Question: Is it possible to clip an image generated by 'imshow()' to the area under a line/multiple lines? I think <URL> may have the solution, but I'm not sure how to apply it here.
I just want the coloring (from 'imshow()') under the lines in this plot:

Here is my plotting code:
'''
from __future__ import division
from matplotlib.pyplot import *
from numpy import *
# wavelength array
lambd = logspace(-3.8, -7.2, 1000)
# temperatures
T_earth = 300
T_sun = 6000
# planck's law constants
h = 6.626069e-34
c = 2.997925e8
k = 1.380648e-23
# compute power using planck's law
power_earth = 2*h*c**2/lambd**5 * 1/(exp(h*c/(lambd*k*T_earth)) - 1)
power_sun = 2*h*c**2/lambd**5 * 1/(exp(h*c/(lambd*k*T_sun)) - 1)
# set up color array based on "spectrum" colormap
colors = zeros((1000,1000))
colors[:,:1000-764] = 0.03
for x,i in enumerate(range(701,765)):
colors[:,1000-i] = 1-x/(765-701)
colors[:,1000-701:] = 0.98
figure(1,(4,3),dpi=100)
# plot normalized planck's law graphs
semilogx(lambd, power_earth/max(power_earth), 'b-', lw=4, zorder=5); hold(True)
semilogx(lambd, power_sun/max(power_sun), 'r-', lw=4, zorder=5); hold(True)
# remove ticks (for now)
yticks([]); xticks([])
# set axis to contain lines nicely
axis([min(lambd), max(lambd), 0, 1.1])
# plot colors, shift extent to match graph
imshow(colors, cmap="spectral", extent=[min(lambd), max(lambd), 0, 1.1])
# reverse x-axis (longer wavelengths to the left)
ax = gca(); ax.set_xlim(ax.get_xlim()[::-1])
tight_layout()
show()
'''
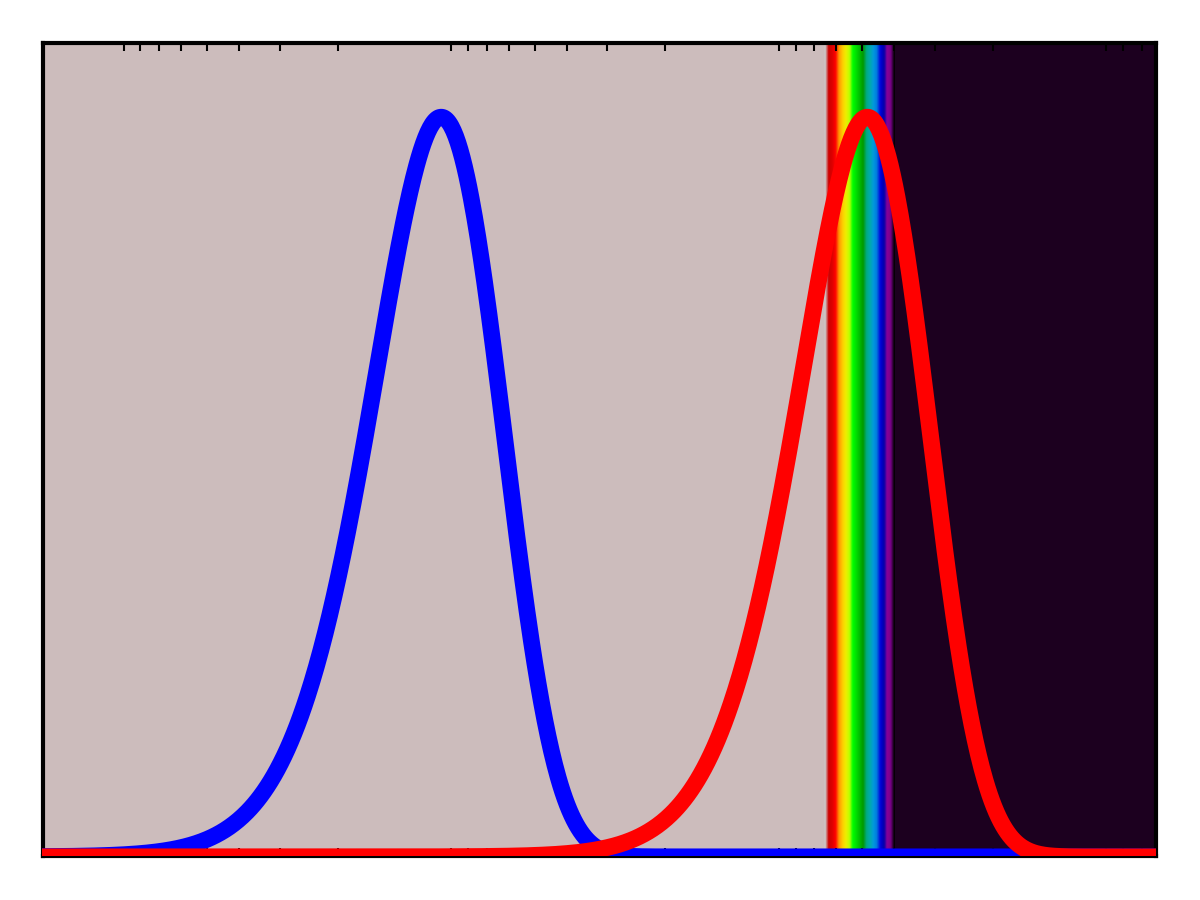
Answer: What you can do in this case is using the area under the curve as a Patch to apply set_clip_path. All you have to do is call fill_between and extract the corresponding path, like this:
'''
semilogx(lambd, power_earth/max(power_earth), 'b-', lw=4, zorder=5)
# Area under the curve
fillb_earth = fill_between(lambd, power_earth/max(power_earth), color='none', lw=0)
# Get the path
path_earth, = fillb_earth.get_paths()
# Create a Patch
mask_earth = PathPatch(path_earth, fc='none')
# Add it to the current axes
gca().add_patch(mask_earth)
# Add the image
im_earth = imshow(colors, cmap="spectral", extent=[min(lambd), max(lambd), 0, 1.1])
# Clip the image with the Patch
im_earth.set_clip_path(mask_earth)
'''
And then repeat the same lines for the Sun. Here is the result.